Question: I am learning genetic algorithm and when I studied about mutation some thing was there I can't figured out.It was a little unusual after we produce offspring by crossover point we should apply mutation(with small probability) what is that small probability? I have image about 8 queen problem that we found optimal answer for it here our crossover point is 3 so why for example we have mutation in first and third and last population but not in second one??

I am sorry that this question might be silly!
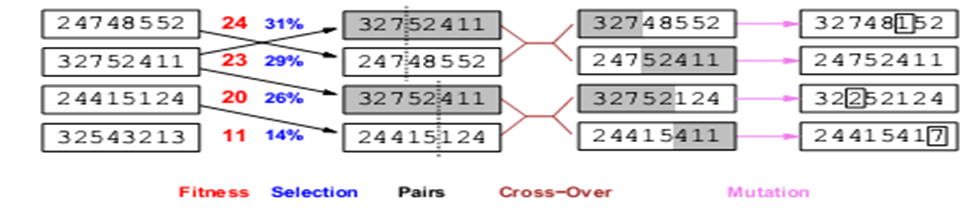
Answer: First, what you call population, it's actually just an individual from a population. The population is the whole set of all individuals.
A good genetic algorithm is one that balances "Exploration & Exploatation". Exploration tries to find out new solutions not caring how good they are (because they might be leading to some better solutions). Exploatation is trying to take advantage of what the algorithm already knows as being "good solutions".
CROSSOVER = EXPLOATATION Using crossover you are trying to combine the best individuals (fitness wise) to produce even better solutions
MUTATION = EXPLORATION Using mutation you try to get out of your "gene pool" and find out new solutions, with new characteristics that don't arise from your current population.
This being said, the best way to balance them is usually trial&error. For a certain input try to play with the parameters and see how they work.
About why the 2nd individual didn't mutate at all is just simply because the probabilistic process that mutates individual didn't choose it. Usually, on this kind of problems, mutation works like this:
'''
for individual in population do:
for gene in individual:
if random() < MUTATION_RATIO:
mutate(gene)
'''
This means that an individual might suffer even more than one mutation.